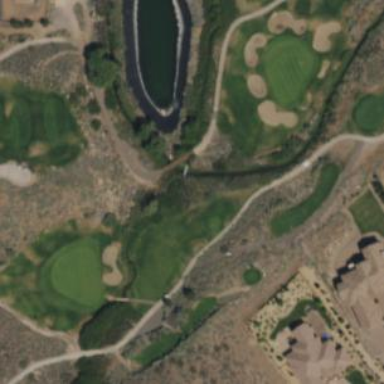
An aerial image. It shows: Rough area on grassy golf course.